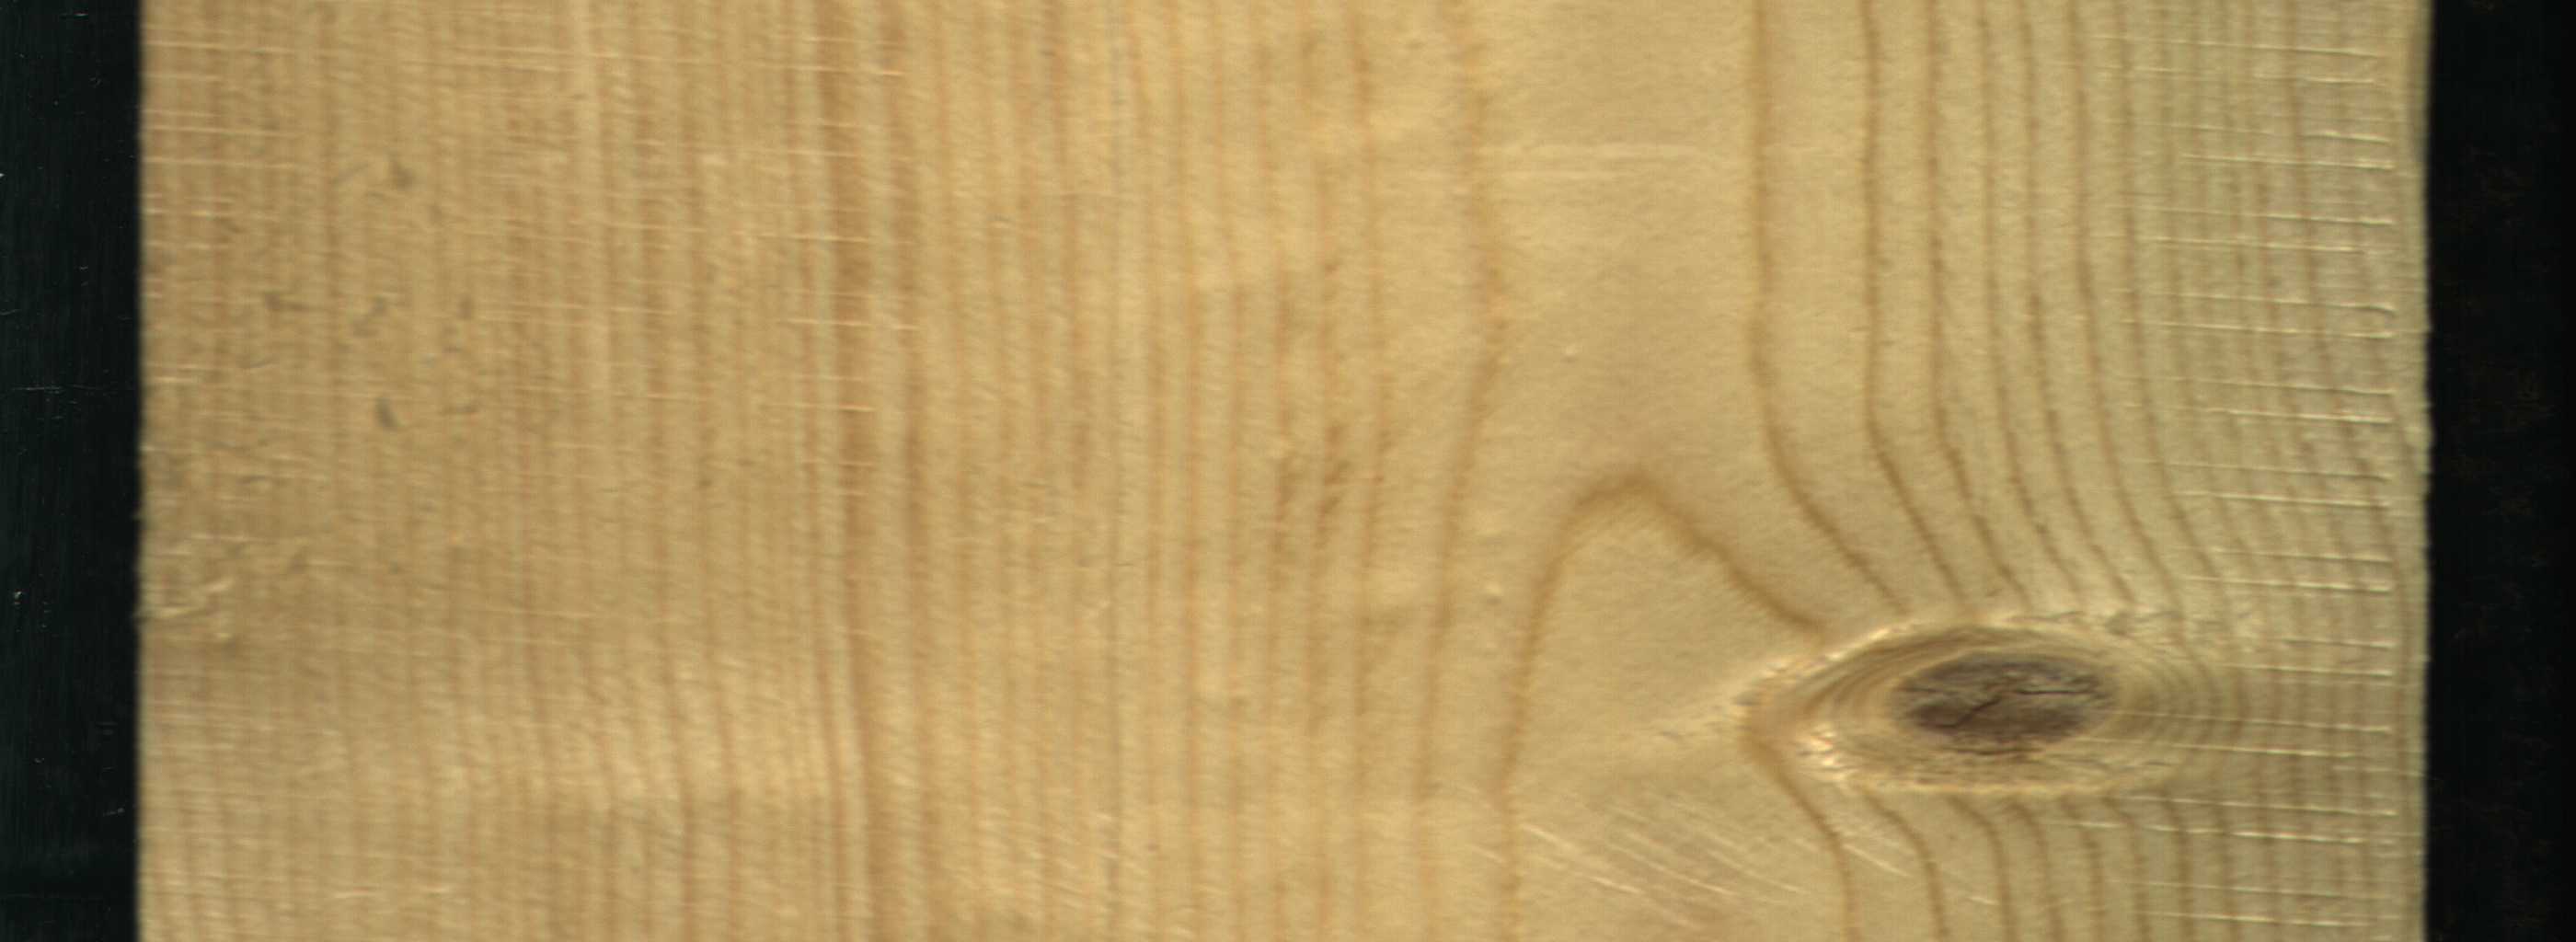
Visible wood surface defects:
Live_Knot